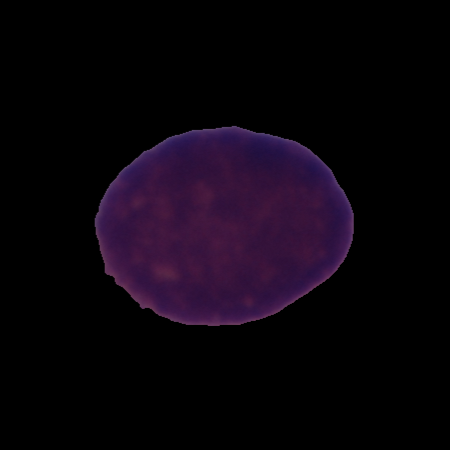
Label: healthy